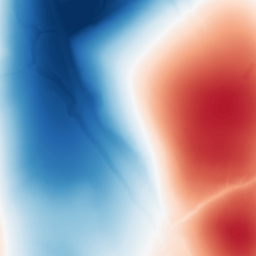
Category: trend_removal
Decomposition family: polynomial
Decomposition parameters: degree: 3
Upsampling method: linear_exact
Upsampling parameters: scale: 4
Upsampling scale: 4